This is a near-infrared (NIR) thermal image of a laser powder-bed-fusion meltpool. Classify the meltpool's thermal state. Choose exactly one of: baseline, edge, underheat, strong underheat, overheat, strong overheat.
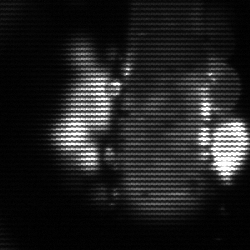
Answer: strong underheat